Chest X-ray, PA view. Patient: 59 years old, sex M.
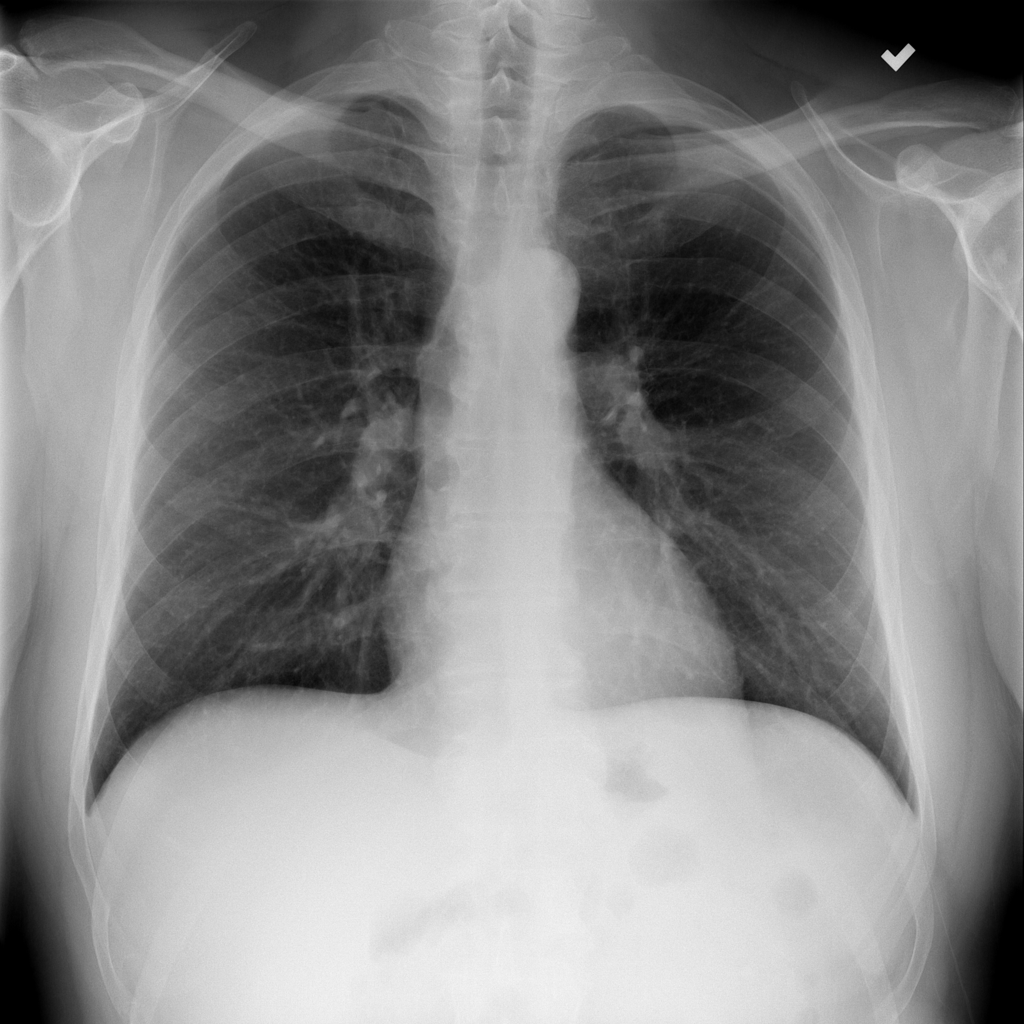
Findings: No Finding